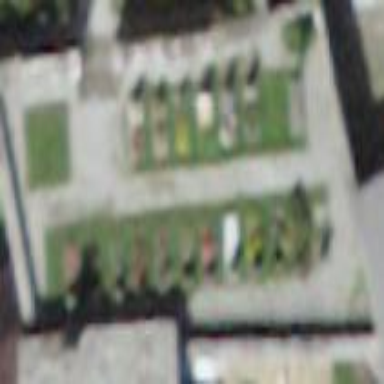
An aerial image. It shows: Cemetery.